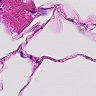
Metastatic tissue present: no